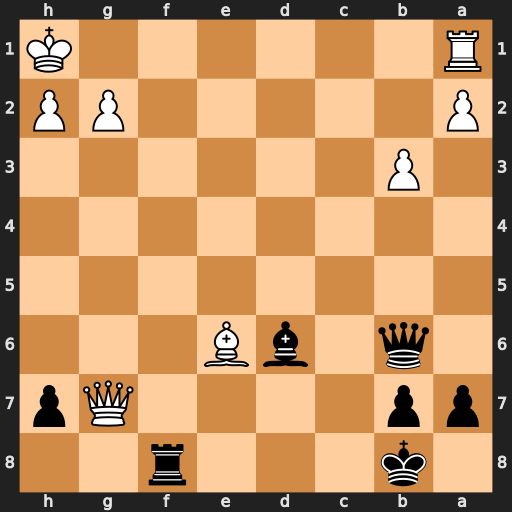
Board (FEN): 1k3r2/pp4Qp/1q1bB3/8/8/1P6/P5PP/R6K
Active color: b
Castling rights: -
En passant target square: -
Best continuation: Qf2 Bc4 Qh4 h3 Qf4